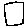
Label: square